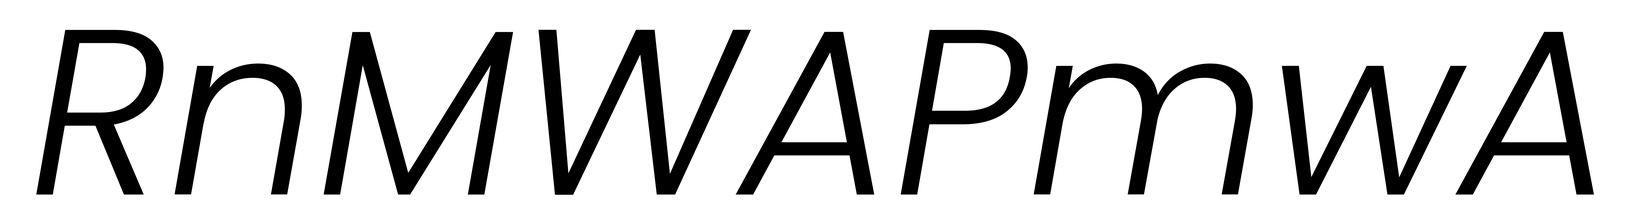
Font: Poppins-LightItalic